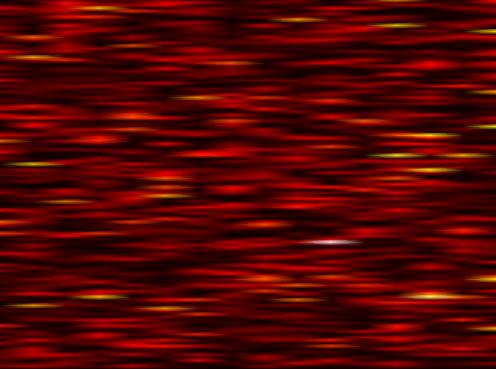
Label: FBMC